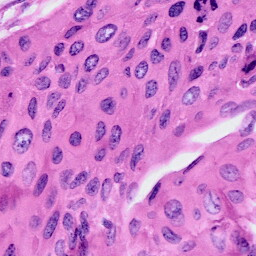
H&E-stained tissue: Cervix